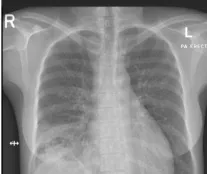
Little finger of right hand. Chest Xray.
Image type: radiology (x_ray)